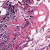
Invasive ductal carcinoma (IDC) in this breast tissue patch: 0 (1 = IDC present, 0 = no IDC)